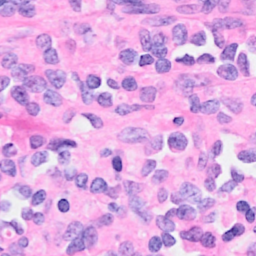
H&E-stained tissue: Breast